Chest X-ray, PA view. Patient: 47 years old, sex M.
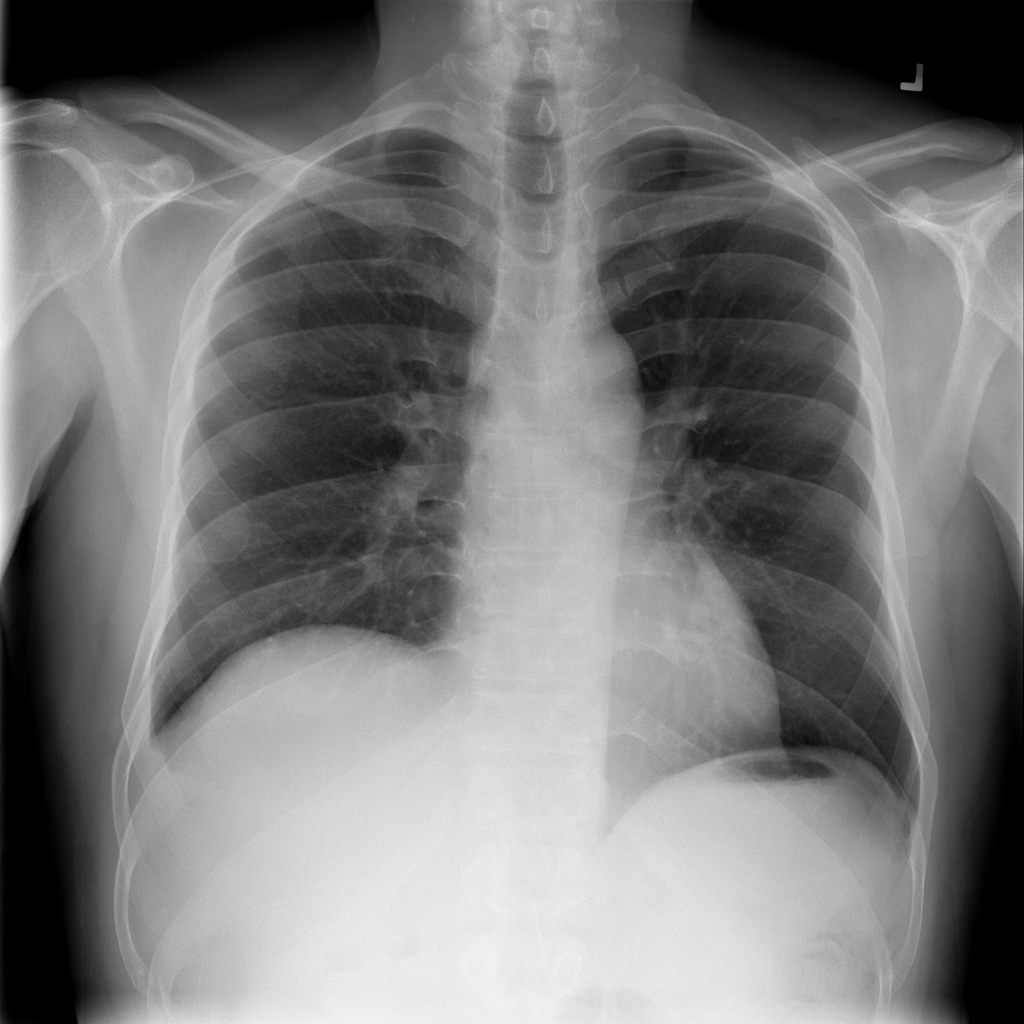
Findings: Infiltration